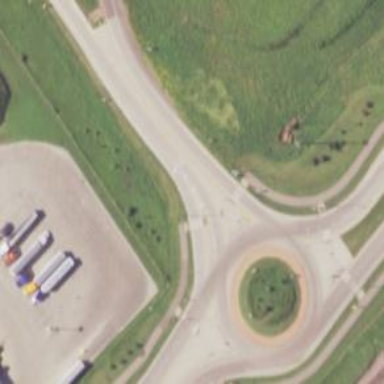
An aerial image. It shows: Roundabout on trunk highway.